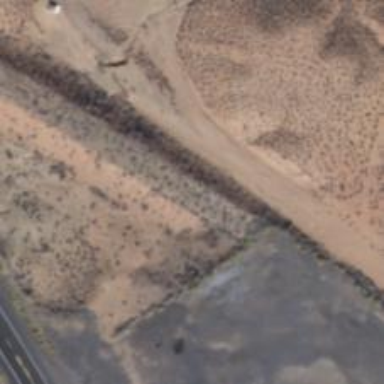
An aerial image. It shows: Well-maintained track road of grade 1.